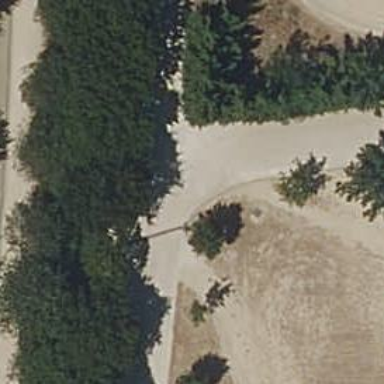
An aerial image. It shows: Footway with ground surface.